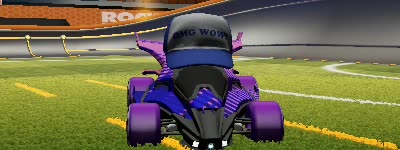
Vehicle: aftershock